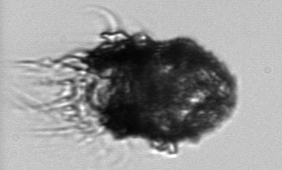
Label: Stenosemella_pacifica